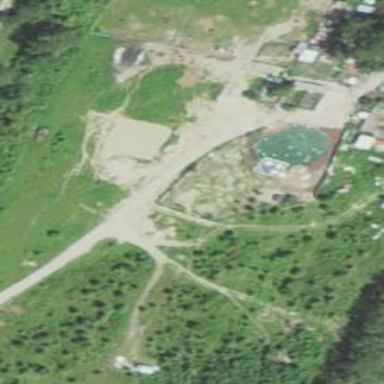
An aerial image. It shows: Animal shelter.